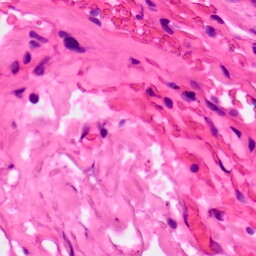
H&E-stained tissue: Lung